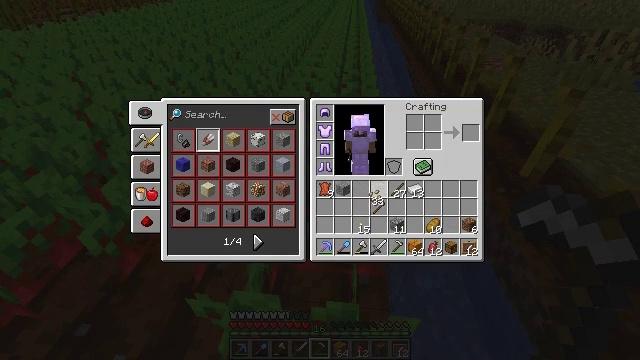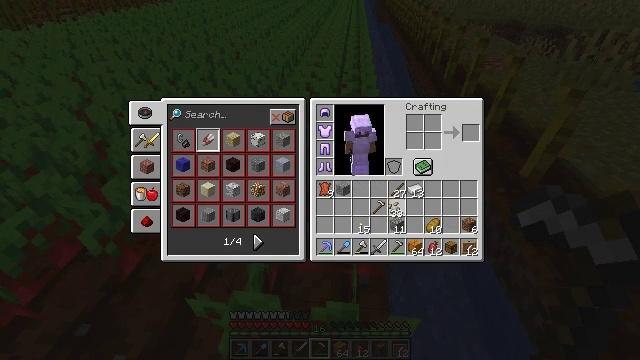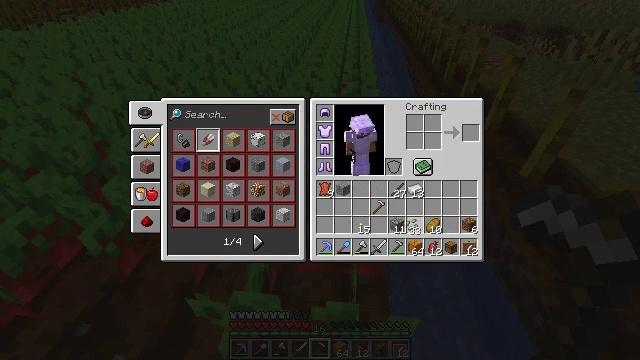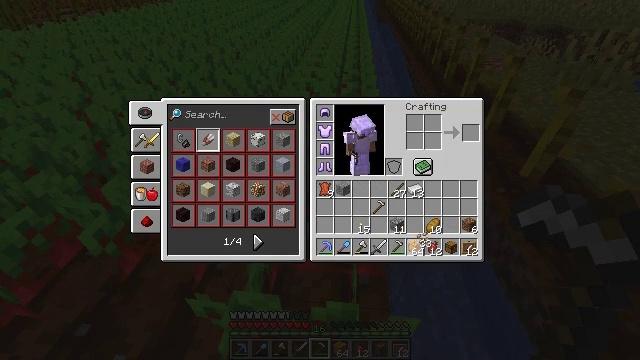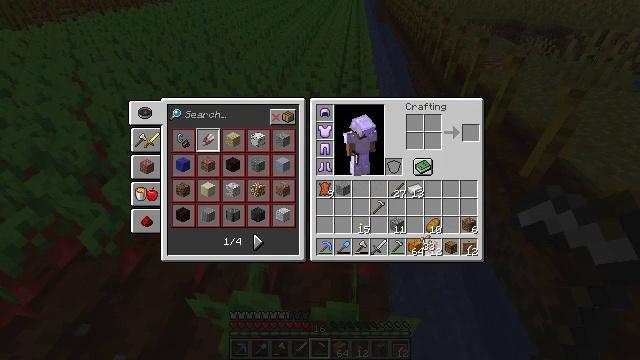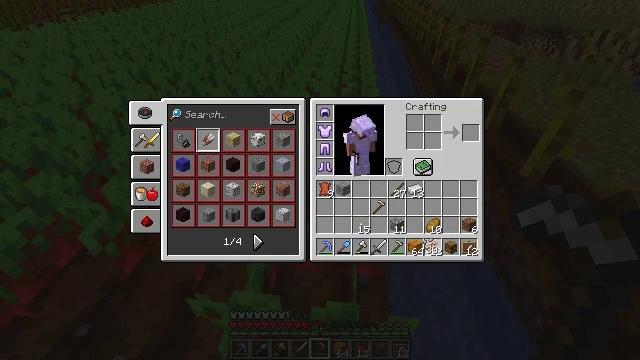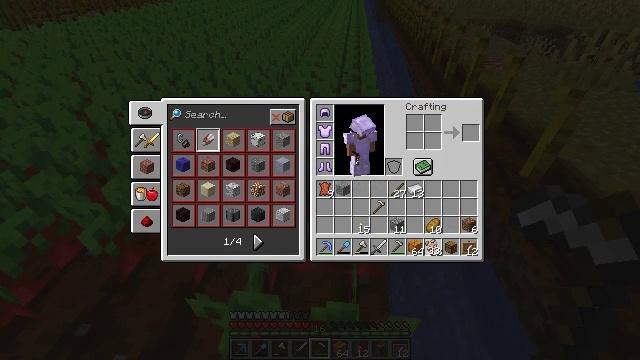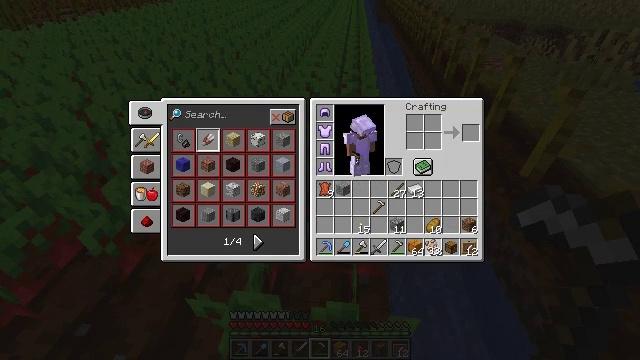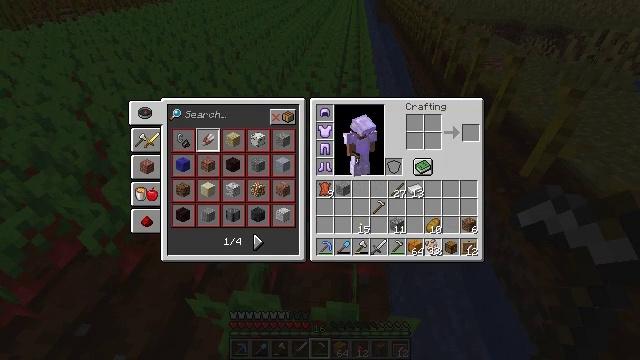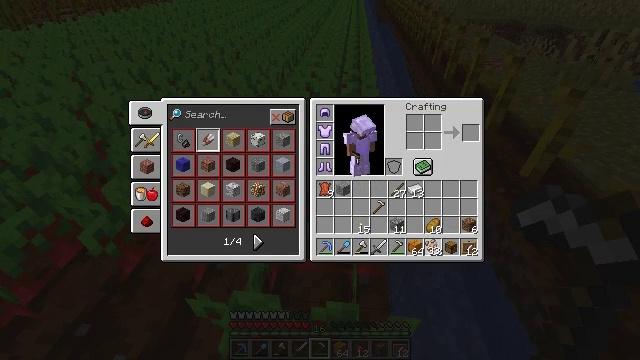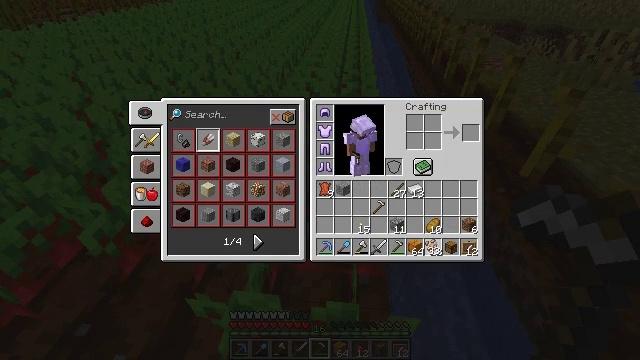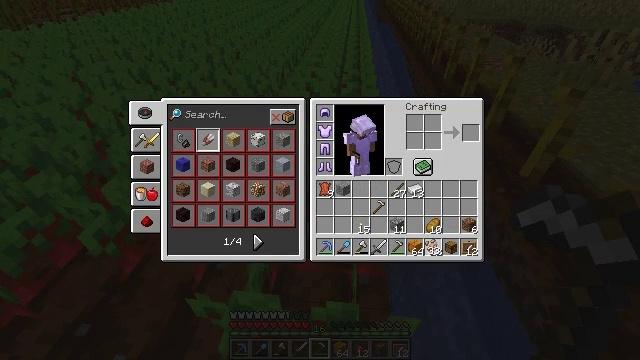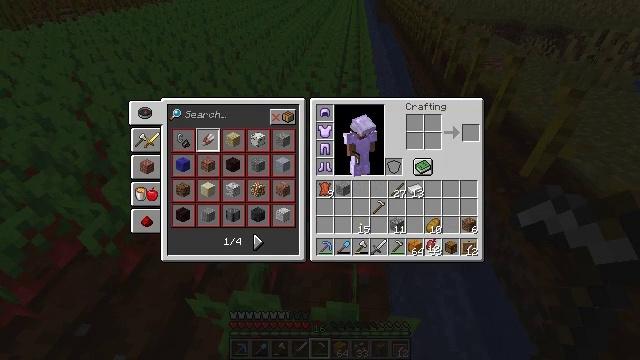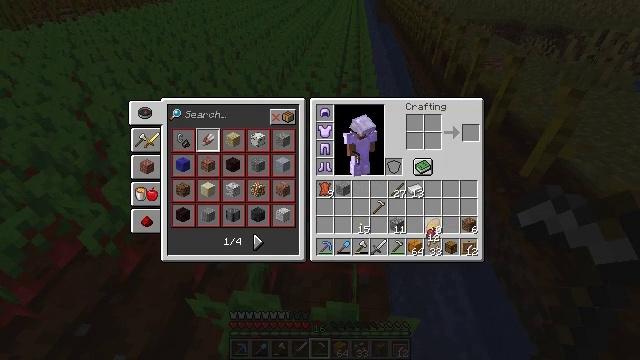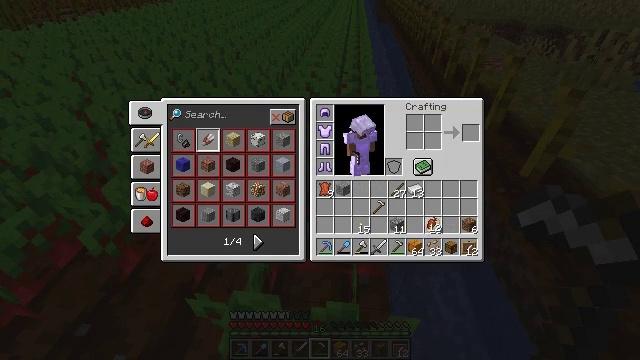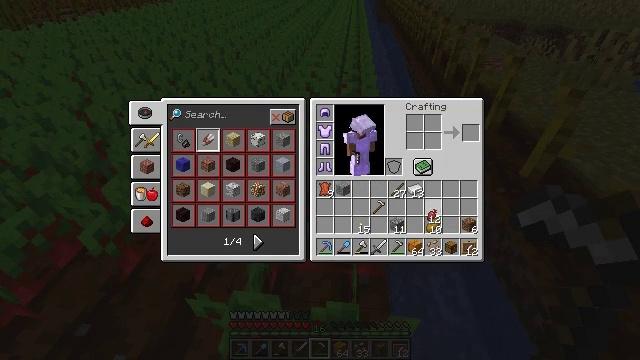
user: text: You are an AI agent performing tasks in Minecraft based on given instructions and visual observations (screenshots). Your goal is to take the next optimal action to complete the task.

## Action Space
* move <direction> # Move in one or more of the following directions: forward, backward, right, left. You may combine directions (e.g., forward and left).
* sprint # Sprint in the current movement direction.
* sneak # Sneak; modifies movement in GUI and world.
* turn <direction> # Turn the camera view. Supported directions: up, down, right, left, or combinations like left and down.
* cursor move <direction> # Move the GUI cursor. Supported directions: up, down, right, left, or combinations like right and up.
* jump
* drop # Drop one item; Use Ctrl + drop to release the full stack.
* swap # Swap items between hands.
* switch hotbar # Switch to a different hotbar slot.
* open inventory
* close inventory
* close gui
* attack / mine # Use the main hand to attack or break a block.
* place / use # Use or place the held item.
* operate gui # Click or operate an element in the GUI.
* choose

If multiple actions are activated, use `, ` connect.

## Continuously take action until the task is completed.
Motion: motion action
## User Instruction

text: Mine beetroots from the garden.
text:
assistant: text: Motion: cursor move right and down
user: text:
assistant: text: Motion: cursor move right and down
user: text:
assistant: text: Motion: cursor move right and down
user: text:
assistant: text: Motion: no_op
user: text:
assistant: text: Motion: no_op
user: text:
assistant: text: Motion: no_op
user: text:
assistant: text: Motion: no_op
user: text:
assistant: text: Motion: operate gui
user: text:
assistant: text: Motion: operate gui
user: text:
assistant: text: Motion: operate gui
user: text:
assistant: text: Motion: operate gui
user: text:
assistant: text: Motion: no_op
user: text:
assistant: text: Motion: cursor move up
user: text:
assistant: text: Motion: cursor move up
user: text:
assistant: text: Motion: cursor move up
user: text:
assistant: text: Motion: no_op
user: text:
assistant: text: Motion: no_op
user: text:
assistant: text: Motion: no_op
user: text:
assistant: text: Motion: no_op
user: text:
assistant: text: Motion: operate gui
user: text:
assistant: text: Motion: operate gui
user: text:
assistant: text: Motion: operate gui
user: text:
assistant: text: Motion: operate gui
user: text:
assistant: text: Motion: no_op
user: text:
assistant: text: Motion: no_op
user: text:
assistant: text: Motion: no_op
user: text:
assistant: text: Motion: no_op
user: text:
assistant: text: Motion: no_op
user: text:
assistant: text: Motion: no_op
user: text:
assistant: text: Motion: no_op